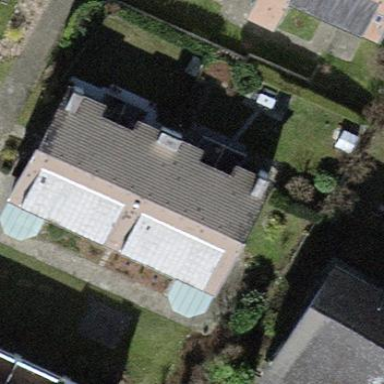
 with the roof oriented along the building."